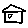
Label: house